Question: Ive tried to fill the "surface" of the Jbutton completely with an ImageIcon. My result so far is:

As you can see there is still some space between the edge of the "Exit"-Label and the edge of the button. You can see the button with the white-blue filling at the background. What I want is to cover this button COMPLETELY with the label.
Is there a way to do that?
Here is my code:
'''
package footballQuestioner;
import java.awt.AlphaComposite;
import java.awt.BorderLayout;
import java.awt.Color;
import java.awt.Dimension;
import java.awt.FlowLayout;
import java.awt.Font;
import java.awt.Graphics2D;
import java.awt.GridBagConstraints;
import java.awt.GridBagLayout;
import java.awt.GridLayout;
import java.awt.Insets;
import java.awt.RenderingHints;
import java.awt.Toolkit;
import java.awt.image.BufferedImage;
import java.io.IOException;
import javax.imageio.ImageIO;
import javax.swing.BorderFactory;
import javax.swing.ImageIcon;
import javax.swing.JButton;
import javax.swing.JFrame;
import javax.swing.JLabel;
import javax.swing.JPanel;
public class Beiexamples {
public static void main(String[] args) {
JFrame frame = new MyFrame();
}
}
class MyFrame extends JFrame {
BufferedImage image;
JLabel label;
public MyFrame() {
setLayout(new GridBagLayout());
JPanel panel=new JPanel(new BorderLayout());
Font font = new Font("Rockwell Extra Bold", Font.PLAIN, 25);
JButton button1=new JButton();
image=getBufferedImage("footballQuestioner/ExitButtonLabel.png");
image=getScaledImage(250, 100, image);
label=new JLabel(new ImageIcon(image));
setDefaultCloseOperation(JFrame.EXIT_ON_CLOSE);
setSize(750,300);
button1.setForeground(Color.YELLOW);
// button1.setBackground(new Color(0,100,0));
button1.setFocusPainted(true);
button1.setIcon(new ImageIcon(image));
button1.setBorder(BorderFactory.createEmptyBorder());
add(button1);
pack();
centeringWindow();
setVisible(true);
}
public void centeringWindow() {
Dimension dimension = Toolkit.getDefaultToolkit().getScreenSize();
int x;
int y;
x = (int) (dimension.getWidth() - getWidth()) / 2;
y = (int) (dimension.getHeight() - getHeight()) / 2;
setLocation(x, y);
}
public BufferedImage getBufferedImage(String pathName) {
try {
image = ImageIO.read(Beispielfenster.class.getClassLoader()
.getResourceAsStream(pathName));
} catch (IOException e) {
e.printStackTrace();
}
return image;
}
public BufferedImage getScaledImage(int width, int height,
BufferedImage orginalImage) {
BufferedImage image = new BufferedImage(width, height,
BufferedImage.TYPE_INT_ARGB);
Graphics2D g = image.createGraphics();
// 2. Use the Graphic object to draw a new image to the image in the
// buffer
g.setComposite(AlphaComposite.Clear);
g.fillRect(0, 0, width, height);
g.setComposite(AlphaComposite.SrcOver);
g.setRenderingHint(RenderingHints.KEY_INTERPOLATION,
RenderingHints.VALUE_INTERPOLATION_BILINEAR);
g.setRenderingHint(RenderingHints.KEY_ANTIALIASING,
RenderingHints.VALUE_ANTIALIAS_ON);
g.drawImage(orginalImage, 0, 0, width, height, null);
g.dispose();
return image;
// Image image=orginalImage.getImage();
// Image newImage=image.getScaledInstance(width,height,
// Image.SCALE_SMOOTH);
// ImageIcon imageIcon=new ImageIcon(newImage);
//
// return imageIcon;
}
}
'''
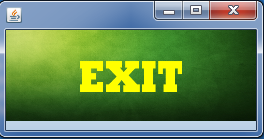
Answer: You need to set the border to 'EmptyBorder' so there is no padding within your button.
'''
button1.setBorder(BorderFactory.createEmptyBorder());
'''